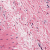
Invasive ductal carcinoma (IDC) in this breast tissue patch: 0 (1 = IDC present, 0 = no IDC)